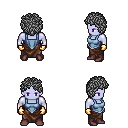
a pixel art fantasy rpg character, male body template, dark elf, purple skin, blue vest, robe skirt, gray curly afro hairstyle, gold gloves, maroon shoes, four views (front, back, left, right), 2x2 character sprite sheet, small pixel art, hard edges, no anti-aliasing